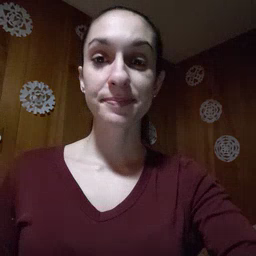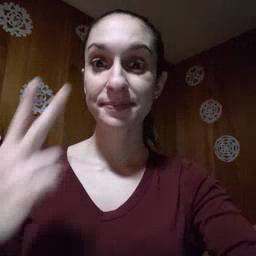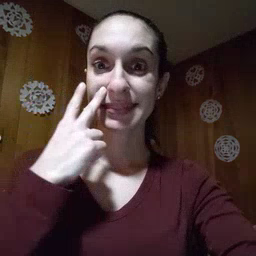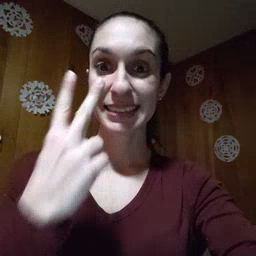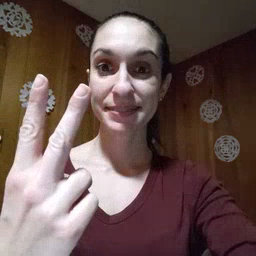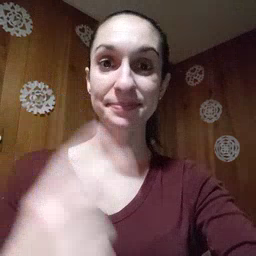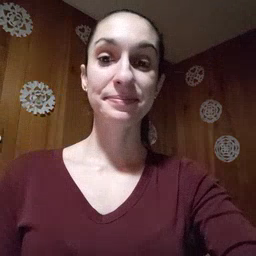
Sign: see